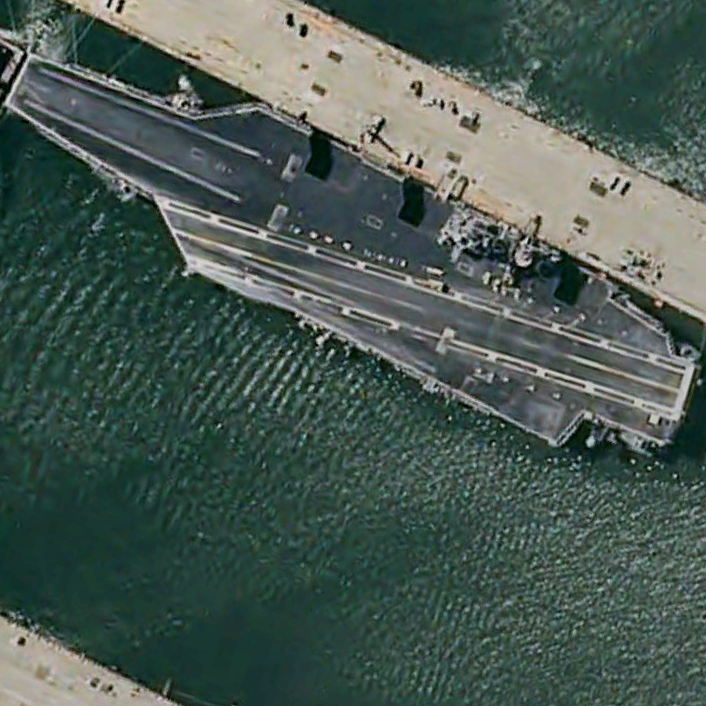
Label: Nimitz-class_aircraft_carrier